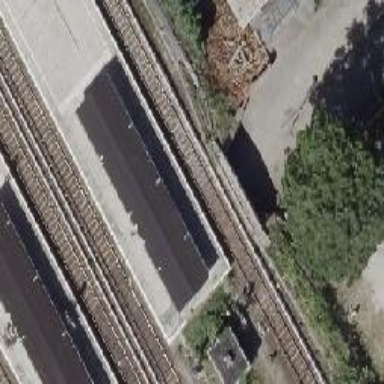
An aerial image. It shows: View of roof of building.